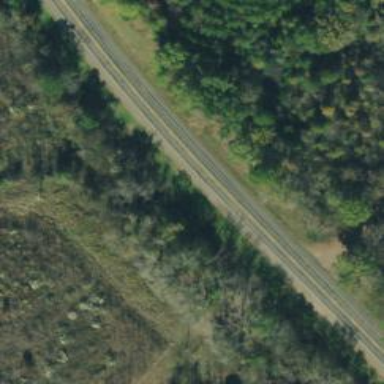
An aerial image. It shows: Primary highway.